Brain MRI, t2w sequence, axial 2D slice.
Patient: age 35, sex F, weight 95 kg, height 1.95 m
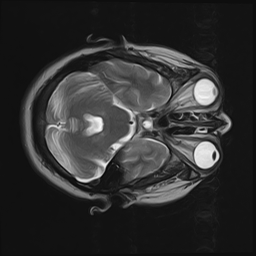